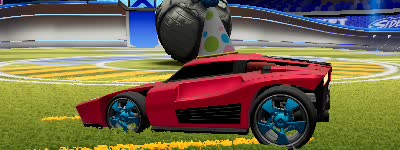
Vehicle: breakout